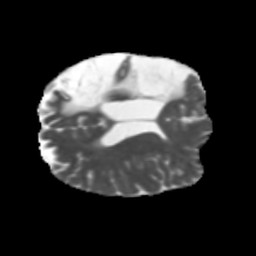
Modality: MD
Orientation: axial
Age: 49
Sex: male
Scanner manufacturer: siemens
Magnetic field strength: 3 T
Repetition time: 5.47 s
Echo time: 0.0854 s